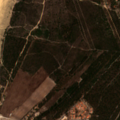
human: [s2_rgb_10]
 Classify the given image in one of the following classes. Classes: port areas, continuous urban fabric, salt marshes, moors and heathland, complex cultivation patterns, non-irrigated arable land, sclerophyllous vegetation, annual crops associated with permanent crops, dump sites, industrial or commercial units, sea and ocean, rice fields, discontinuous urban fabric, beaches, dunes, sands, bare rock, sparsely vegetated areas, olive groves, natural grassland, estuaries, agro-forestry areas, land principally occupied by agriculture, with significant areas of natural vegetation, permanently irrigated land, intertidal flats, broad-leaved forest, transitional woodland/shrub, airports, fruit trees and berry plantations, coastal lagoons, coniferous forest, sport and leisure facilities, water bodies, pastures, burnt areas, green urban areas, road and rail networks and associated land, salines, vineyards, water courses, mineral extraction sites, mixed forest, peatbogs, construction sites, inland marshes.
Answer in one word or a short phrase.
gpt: discontinuous urban fabric, coniferous forest, transitional woodland/shrub, beaches, dunes, sands